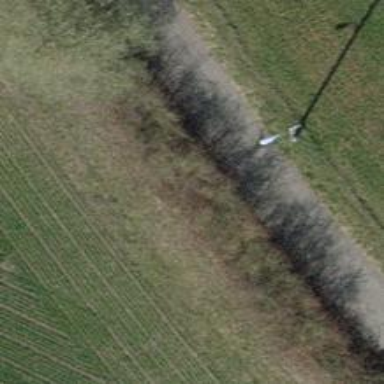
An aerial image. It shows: Hedge acting as barrier.